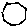
Label: hexagon